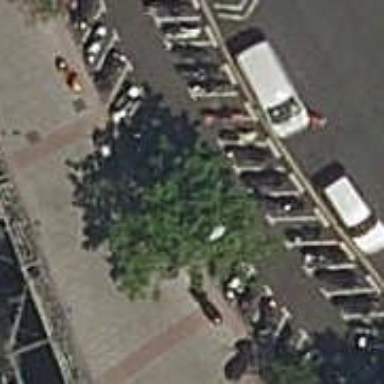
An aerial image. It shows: Motorcycle parking area.